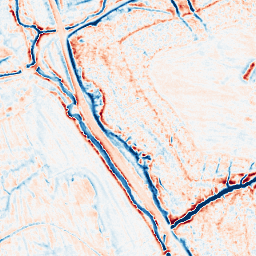
Category: edge_preserving
Decomposition family: anisotropic_diffusion
Decomposition parameters: iterations: 20
kappa: 30
gamma: 0.15
Upsampling method: bilinear
Upsampling parameters: scale: 4
Upsampling scale: 4